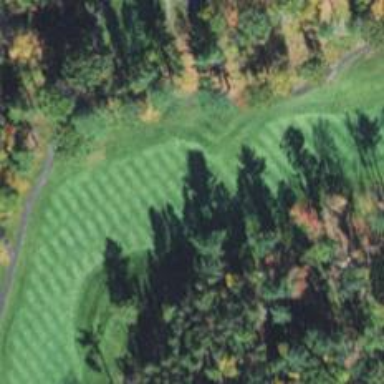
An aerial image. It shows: Golf hole.